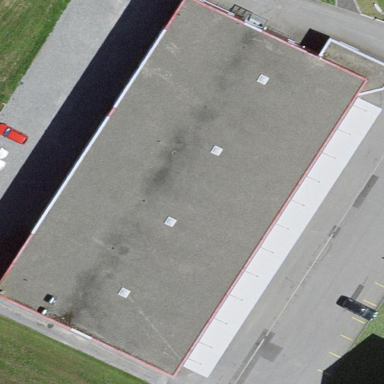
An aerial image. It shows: Part of building with flat red roof.